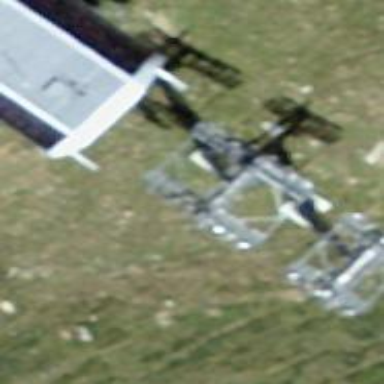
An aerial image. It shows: Pylon for aerialway.